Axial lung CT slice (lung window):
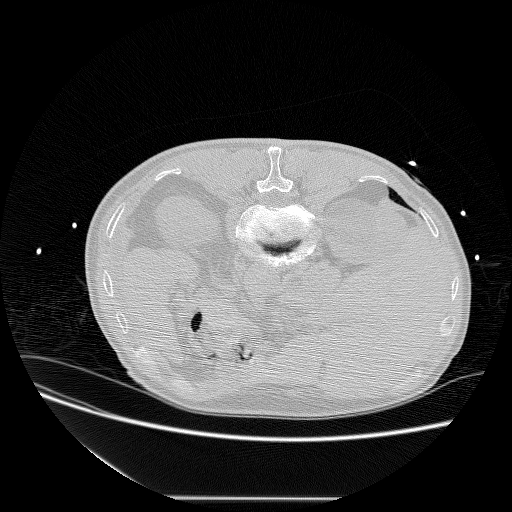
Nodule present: no